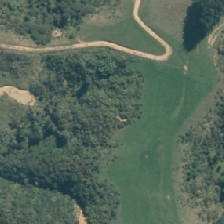
Land cover: grose_broom